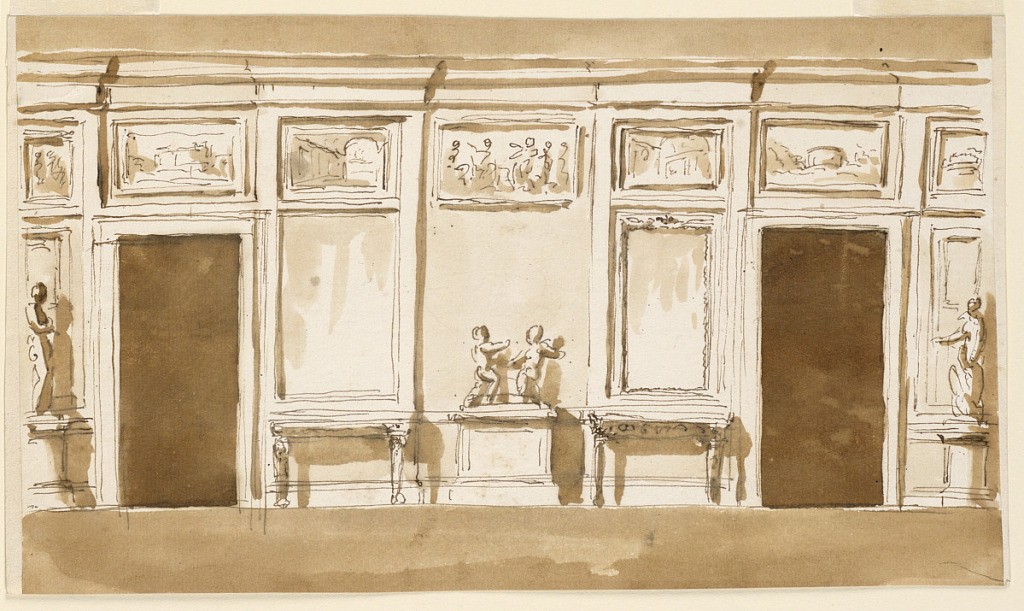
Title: Elevation of a Drawing Room Entrance Wall with Alternative Suggestions
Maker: Giuseppe Barberi, Italian, 1746–1809
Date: ca. 1800
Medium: Pen and brown ink, brush and brown wash on off-white laid paper, lined
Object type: Drawing
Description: In the center are three panels, between two doors. In front of the central panel, upon a pedestal, stands a group of two children. Alternative suggestions are made for the latter. The outer panels, as well as the ones between the doors and the corners, are protruding. In front of them, upon pedestals, stand statues of women. The wall has a dado and an entablature. Below the latter are paintings.